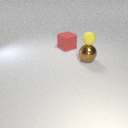
large brown metal sphere below small yellow rubber sphere